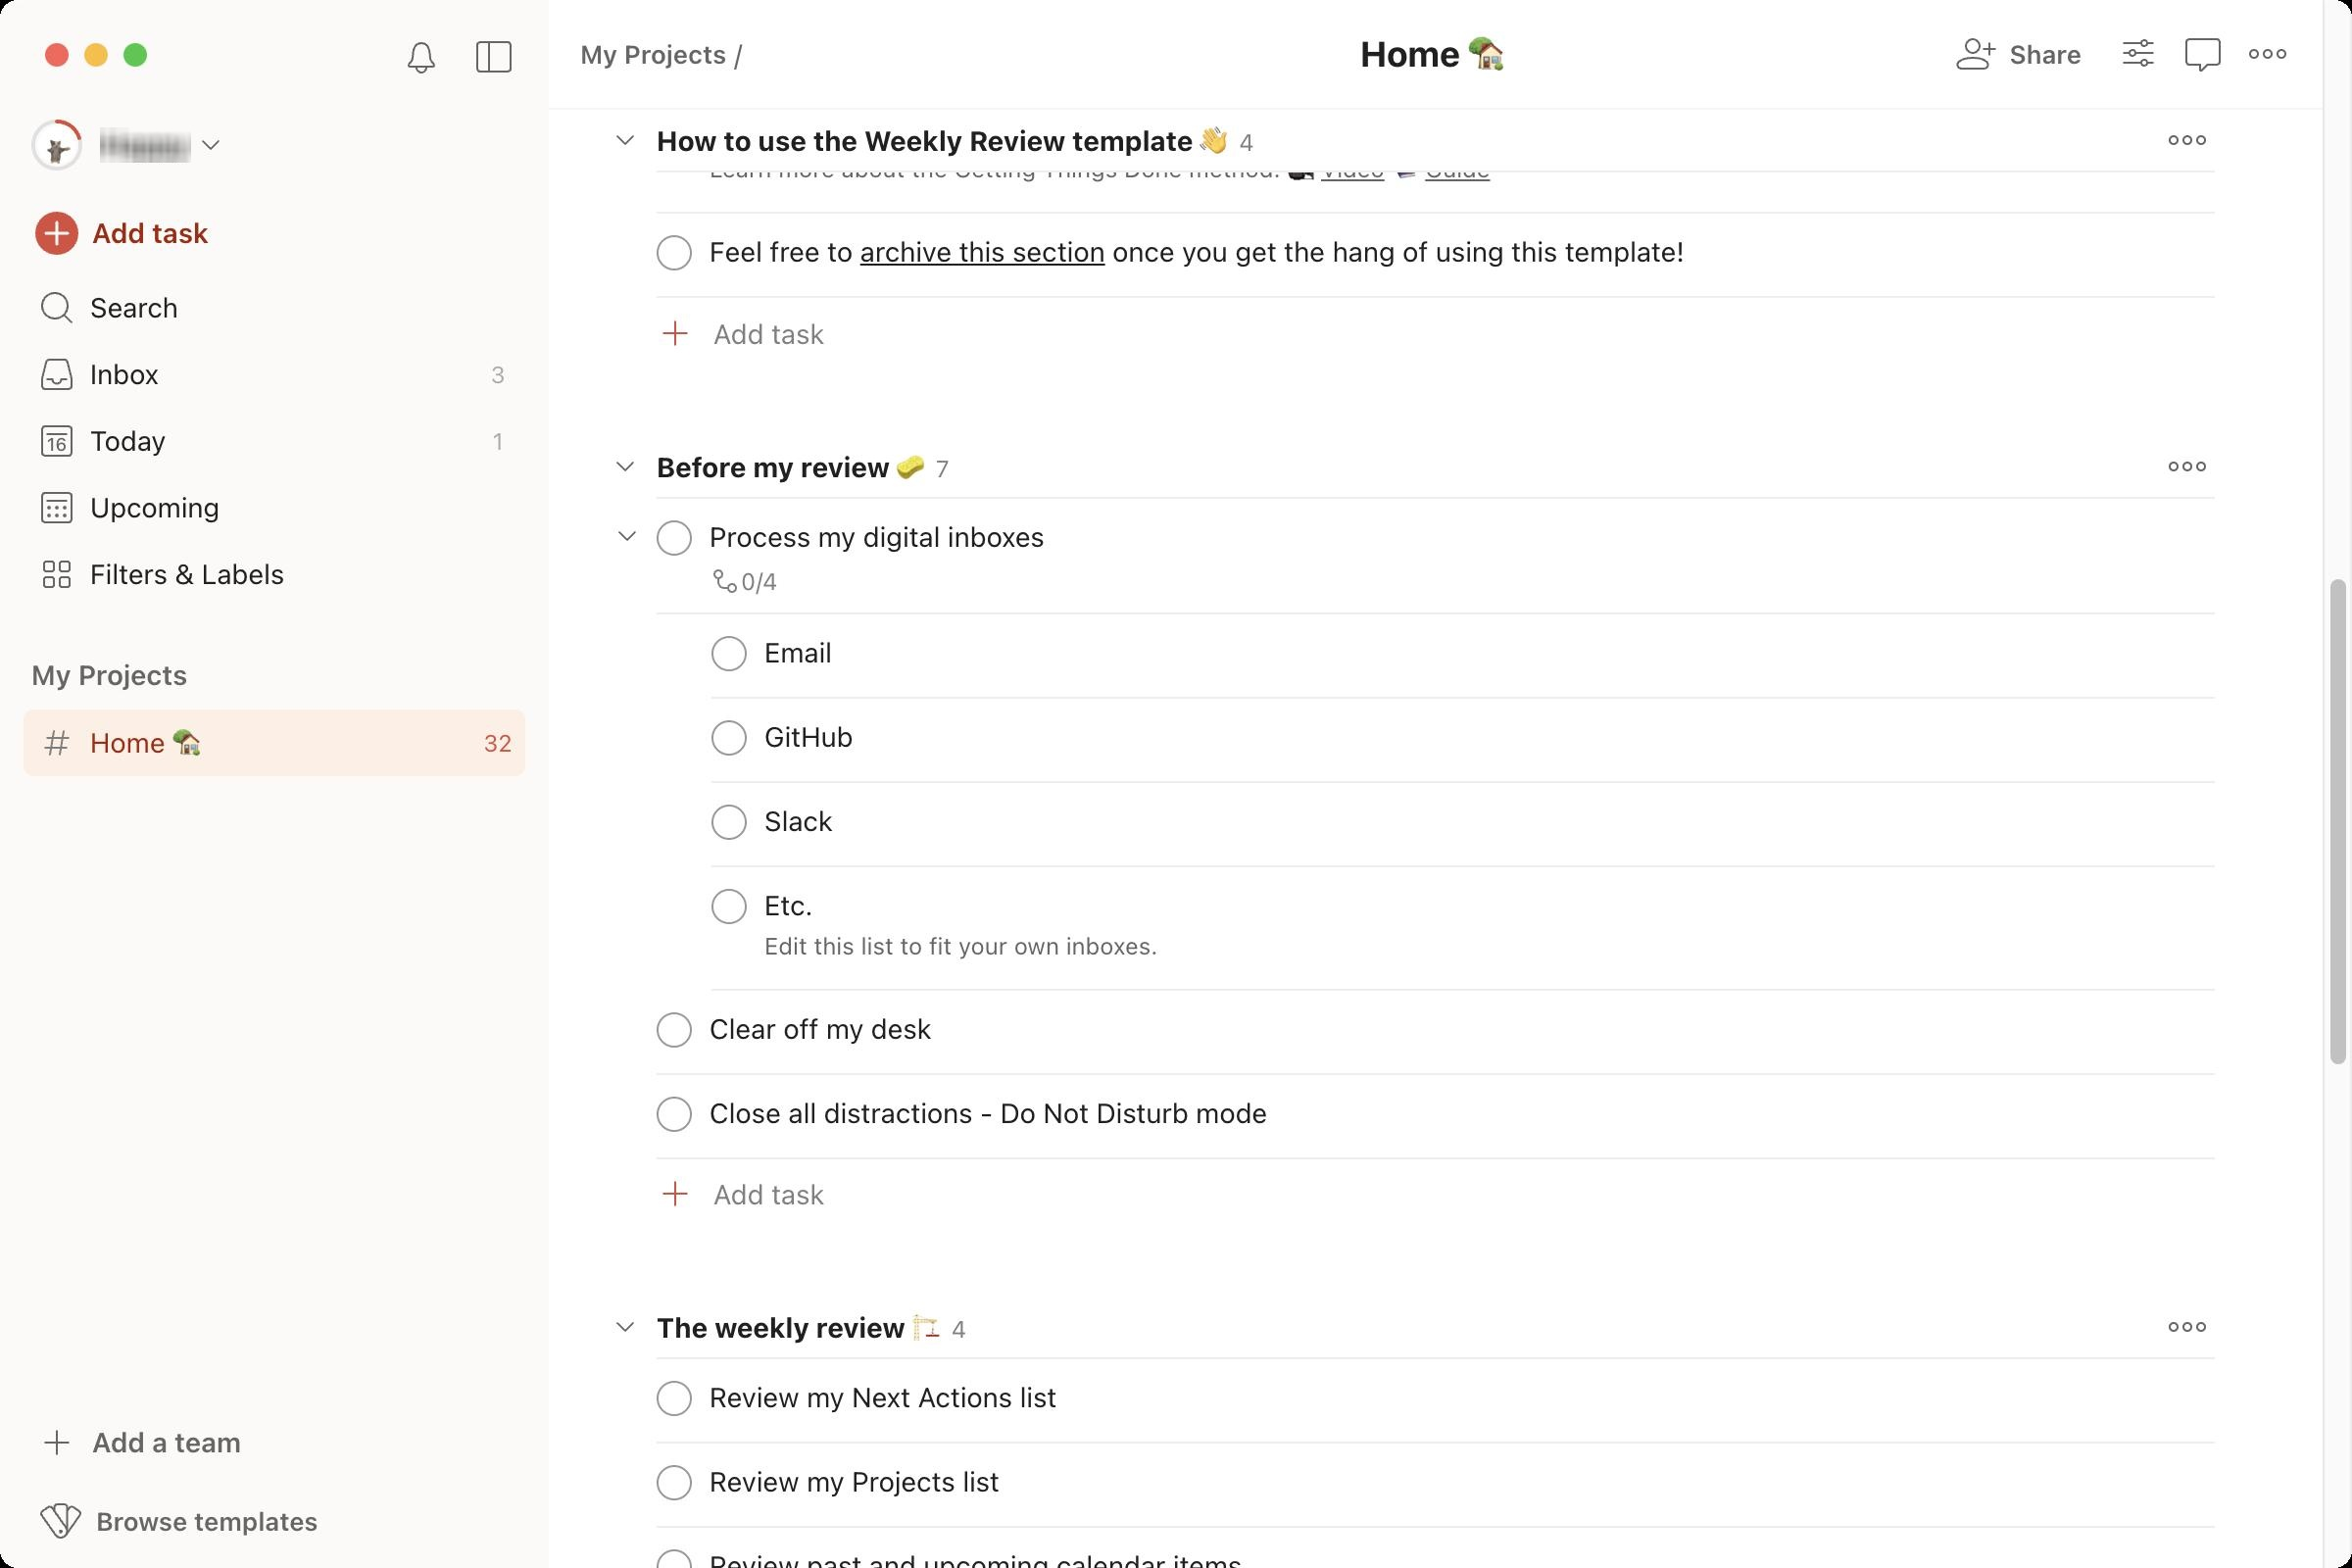
Accessibility tree:
{"name": "Home_🏡_–_Todoist", "role": "AXWindow", "description": null, "role_description": "standard window", "value": null, "position": "264.00;103.00", "size": "1200;800", "children": [{"name": "", "role": "AXGroup", "description": "", "role_description": "group", "value": "", "position": "0.00;0.00", "size": "1200;800", "children": [{"name": "", "role": "AXGroup", "description": "", "role_description": "group", "value": "", "position": "0.00;0.00", "size": "1200;800", "children": [{"name": "", "role": "AXGroup", "description": "", "role_description": "group", "value": "", "position": "0.00;0.00", "size": "1200;800", "children": [{"name": "", "role": "AXGroup", "description": "", "role_description": "group", "value": "", "position": "0.00;0.00", "size": "1200;800", "children": []}]}]}]}, {"name": null, "role": "AXButton", "description": null, "role_description": "close button", "value": null, "position": "22.00;20.00", "size": "14;16", "children": []}, {"name": null, "role": "AXButton", "description": null, "role_description": "full screen button", "value": null, "position": "62.00;20.00", "size": "14;16", "children": [{"name": null, "role": "AXGroup", "description": null, "role_description": "group", "value": null, "position": "62.00;20.00", "size": "14;16", "children": [{"name": null, "role": "AXGroup", "description": null, "role_description": "group", "value": null, "position": "62.00;20.00", "size": "14;16", "children": []}]}]}, {"name": null, "role": "AXButton", "description": null, "role_description": "minimize button", "value": null, "position": "42.00;20.00", "size": "14;16", "children": []}]}